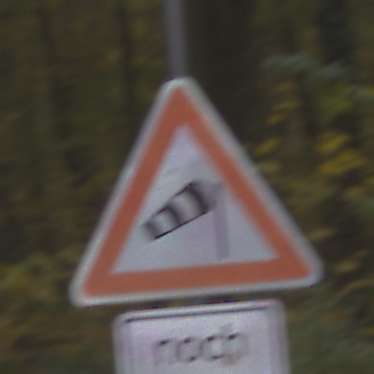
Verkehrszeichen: SeitenwindVonRechts
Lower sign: LaengeEinerStrecke3
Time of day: MorningAfternoon
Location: Outdoor (Nature)
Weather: Overcast
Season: Autumn
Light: Natural